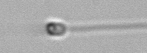
Label: flagellate